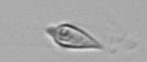
Label: Oxytoxum